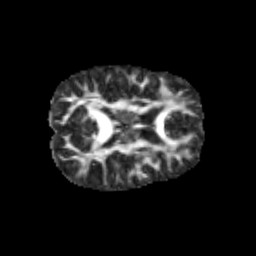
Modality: FA
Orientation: axial
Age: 11
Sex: male
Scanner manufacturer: siemens
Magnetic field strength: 3 T
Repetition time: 3.8 s
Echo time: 0.07 s